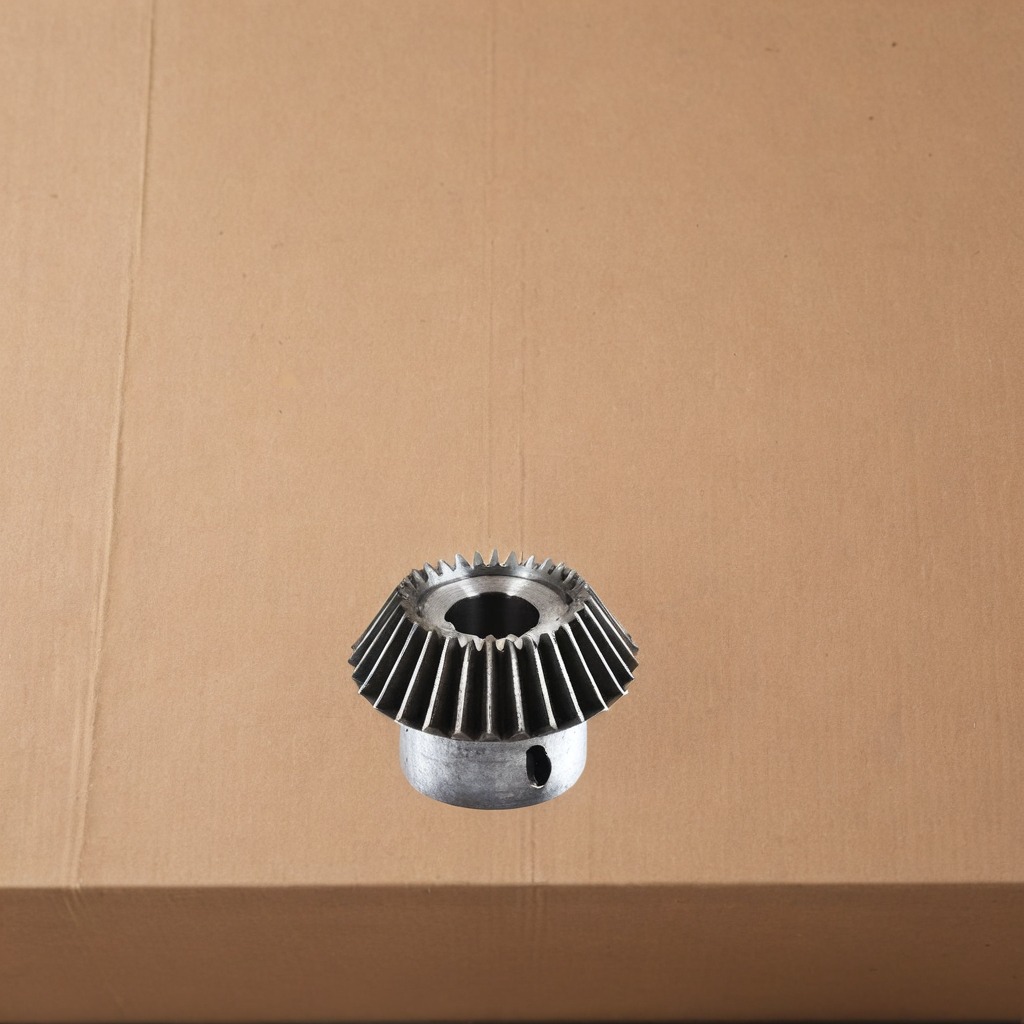
A steel gear with teeth is lying on a clean dry cardboard box surface in an outdoor workshop during daytime bright natural light soft shadows slightly creased but